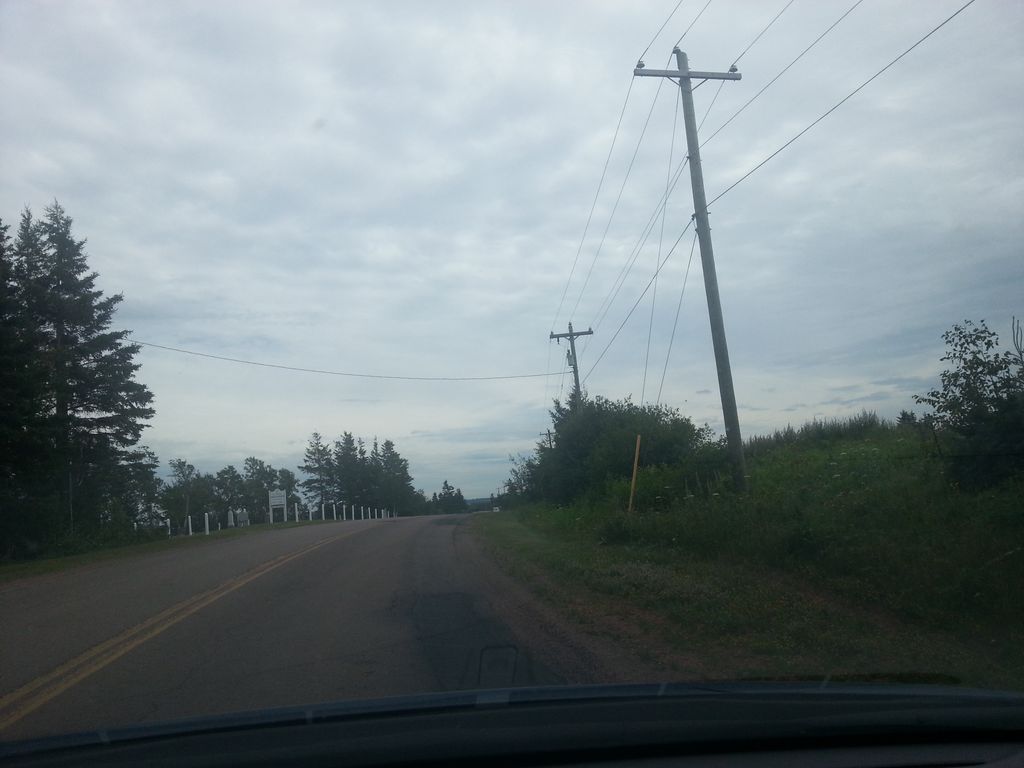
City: charlottetown